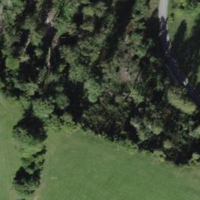
EUNIS habitat code: 24
Species observed at this site:
Campanula barbata